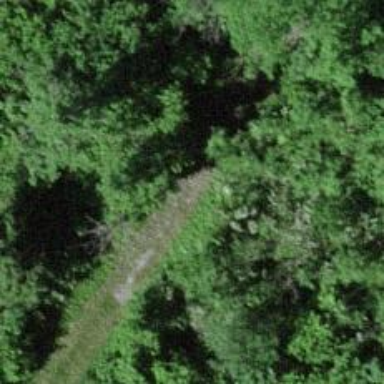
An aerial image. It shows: Path on the ground.